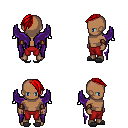
a pixel art fantasy rpg character, male body template, human, dark skin, purple wings, red pants, red long mohawk hairstyle, leather bracers, gray slippers, four views (front, back, left, right), 2x2 character sprite sheet, small pixel art, hard edges, no anti-aliasing